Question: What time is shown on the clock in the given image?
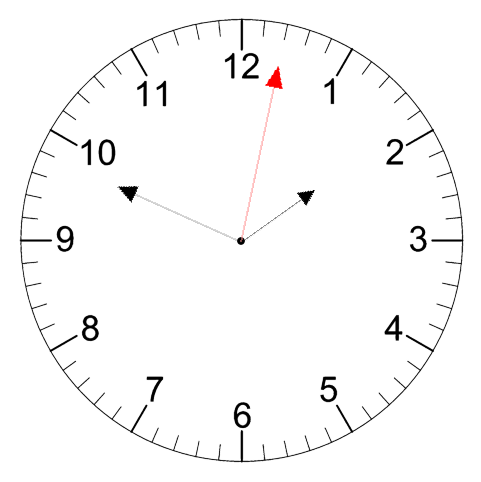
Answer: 01:49:02